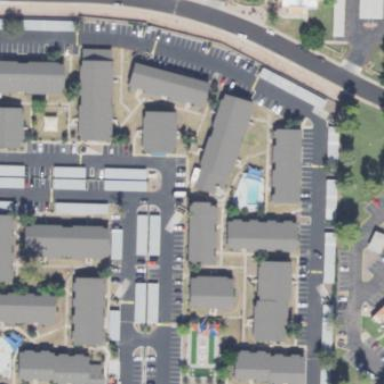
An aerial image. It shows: Residential area with apartments.